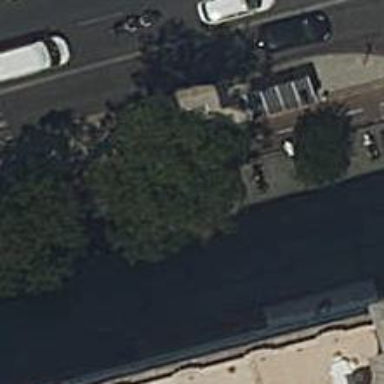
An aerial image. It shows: Bus stop with shelter. It is platform for public transport.